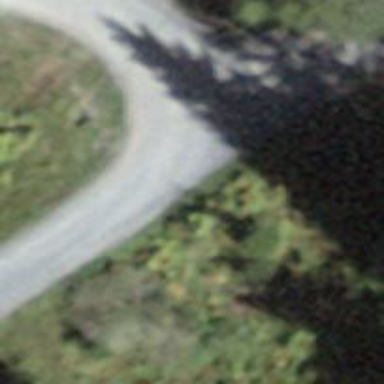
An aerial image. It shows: Gravel track with grade 2 quality.